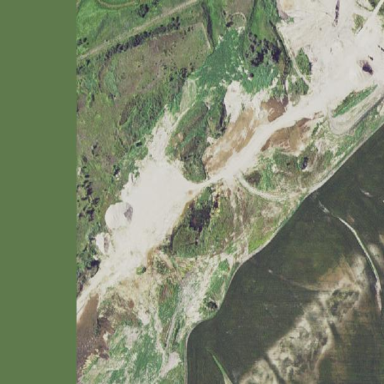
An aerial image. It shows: Quarry area.